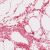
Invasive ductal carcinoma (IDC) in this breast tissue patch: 0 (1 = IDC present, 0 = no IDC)